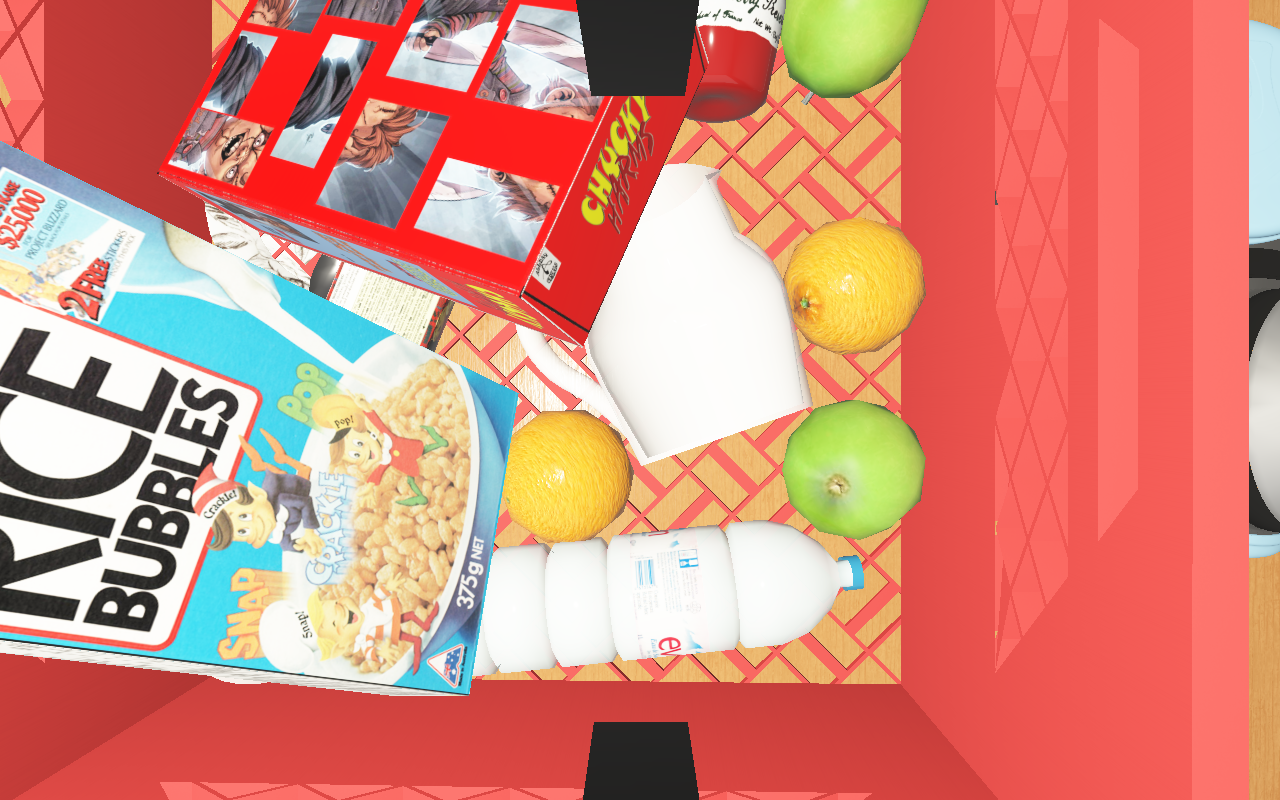
Objects in the scene:
carafe
water bottle
apple
orange
spoon
glass
wineglass
jam jar
cereal box
biscuit box